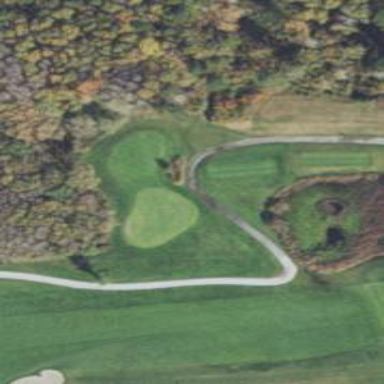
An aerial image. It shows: Service road used as golf cart path.